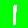
Digit: 1